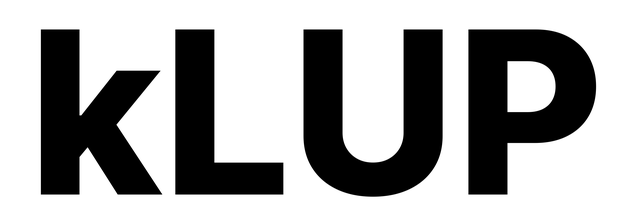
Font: Inter_ExtraBold